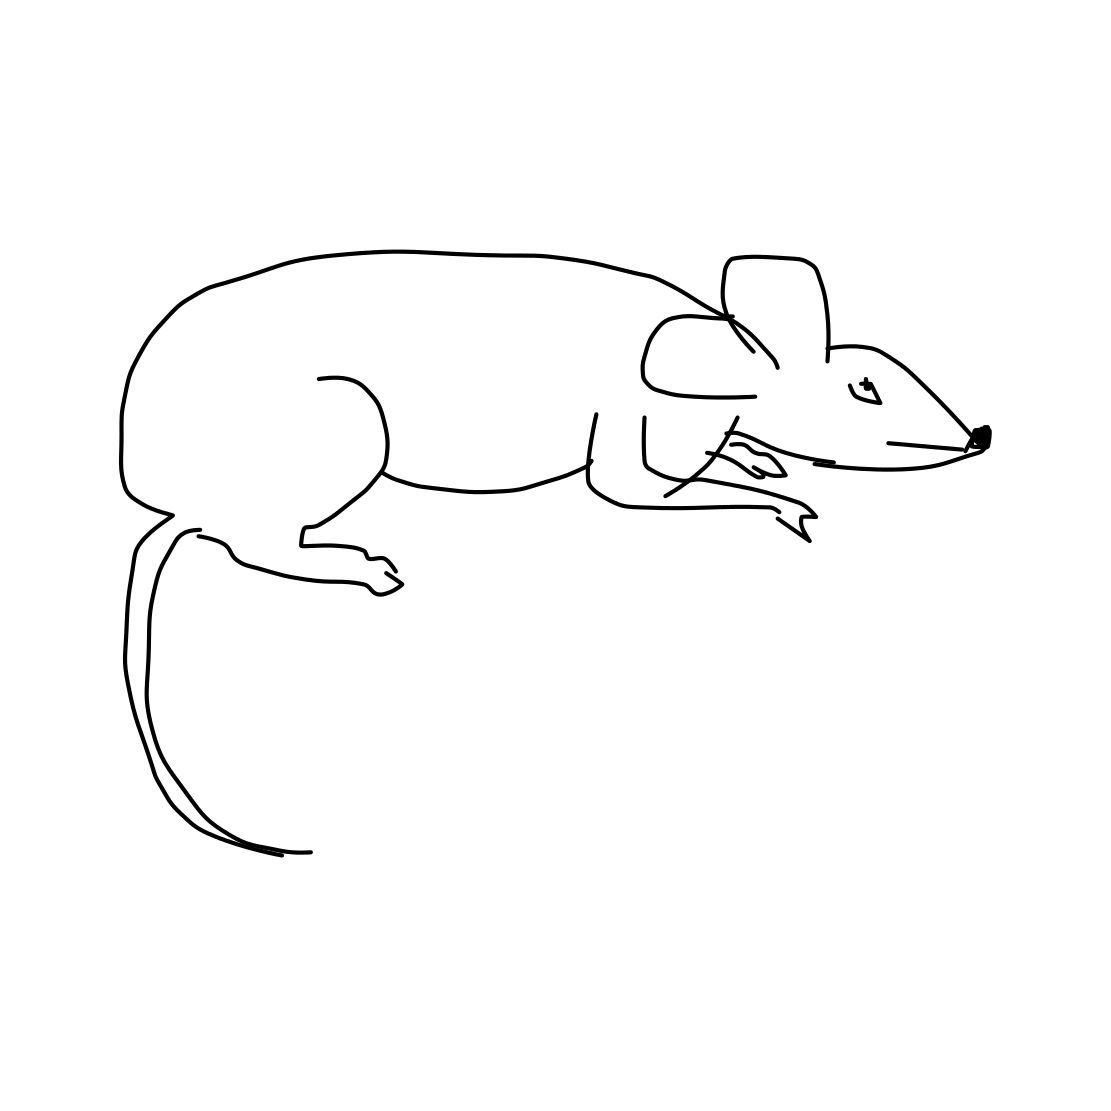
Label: mouse (animal)